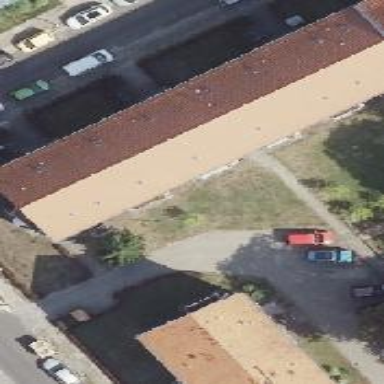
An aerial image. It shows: Gabled roof adorns the apartments building.